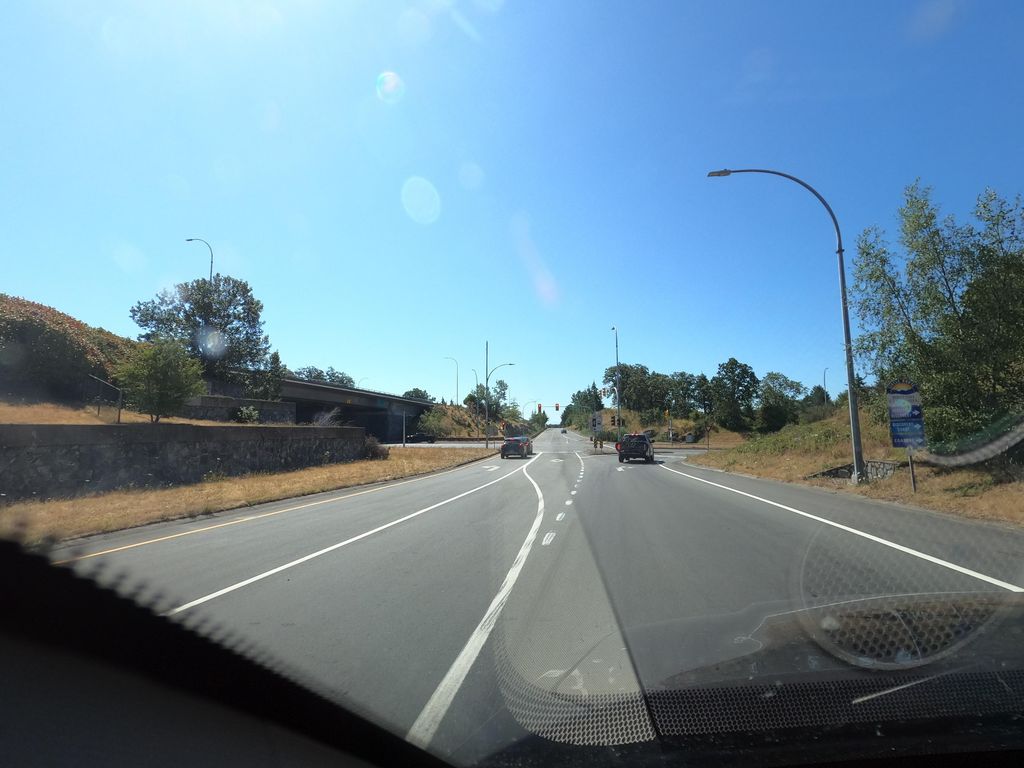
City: victoria